Question: I am trying to display an image label with scrollbars within a Box layout.
However, the scroll area appears at the wrong place with the wrong size.
Could you please tell me what I am doing wrong?
'''
import sys
from PyQt5 import QtCore
from PyQt5.QtWidgets import QApplication, QMainWindow, QVBoxLayout, QWidget, QPushButton, QLabel, QScrollArea
from PyQt5.QtGui import QPixmap
class ApplicationWindow(QMainWindow):
def __init__(self):
QMainWindow.__init__(self)
main_widget = QWidget(self)
btn = QPushButton("Bye", self)
btn.clicked.connect(self.close)
img = QPixmap("1.jpg")
label = QLabel(main_widget)
label.setPixmap(img)
scrollArea = QScrollArea(main_widget)
scrollArea.setWidgetResizable(True)
scrollArea.setWidget(label)
l = QVBoxLayout(main_widget)
l.addWidget(label)
l.addWidget(btn)
self.setCentralWidget(main_widget)
def closeEvent(self, ce):
self.close()
if __name__ == '__main__':
app = QApplication(sys.argv)
aw = ApplicationWindow()
aw.show()
app.exec_()
'''
The result is:

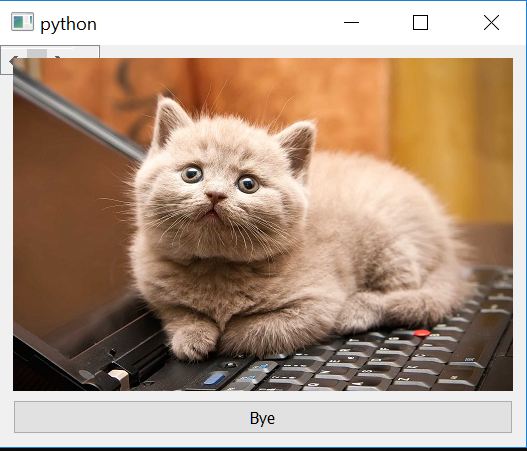
Answer: The problem is that instead of adding the 'QLabel' to 'QVBoxLayout' you must add the 'QScrollArea'. You must change:
'''
l.addWidget(label)
'''
to
'''
l.addWidget(scrollArea)
'''
<URL>